Field crop: maize
Growth stage: 2
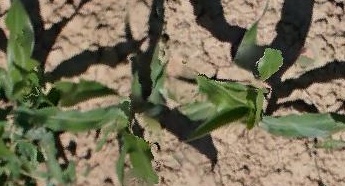
Species: maize